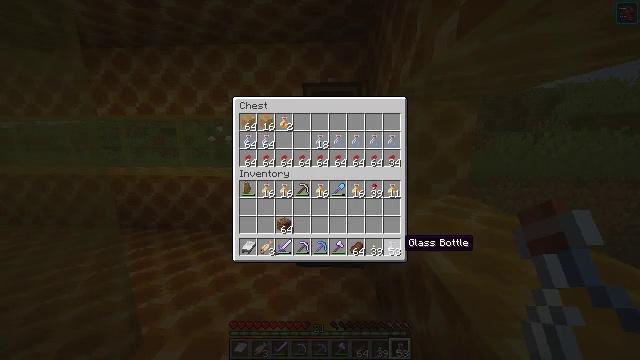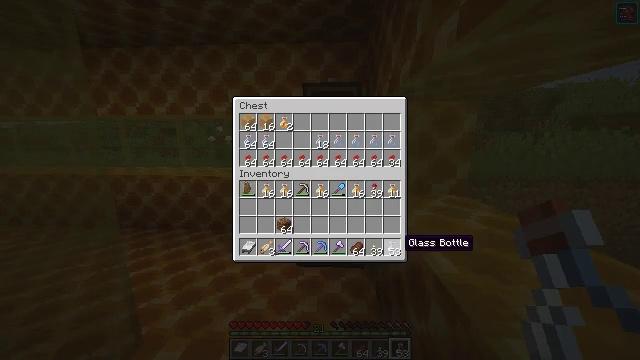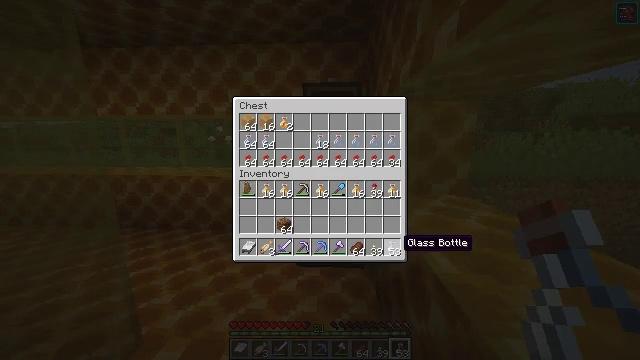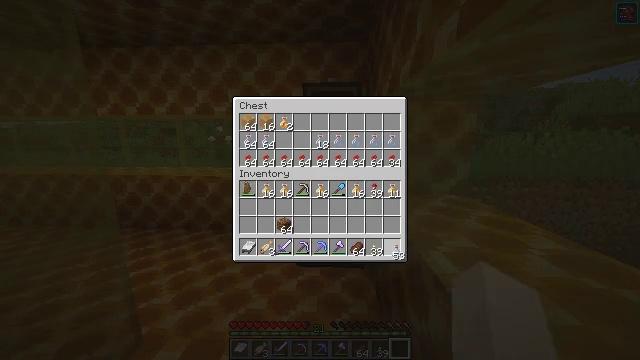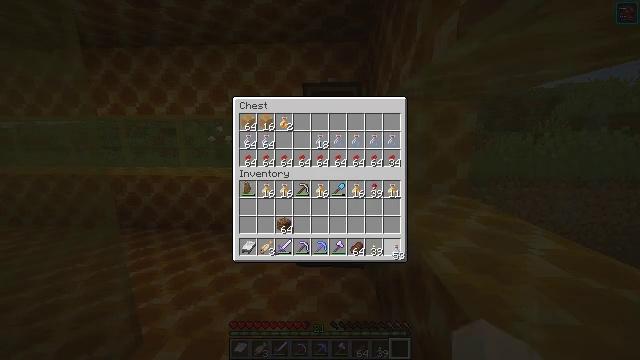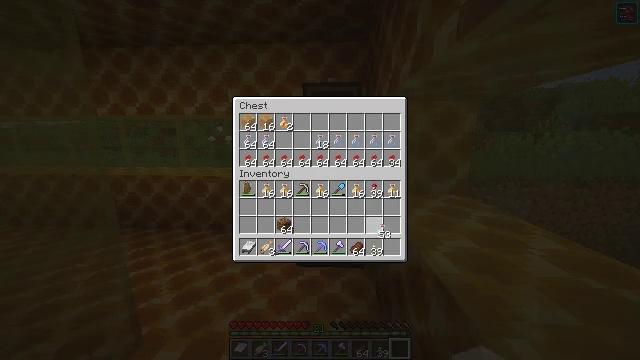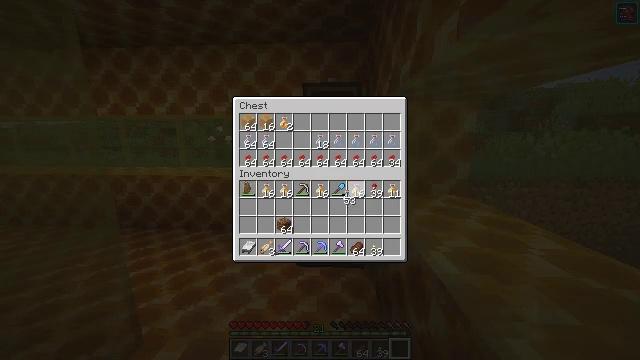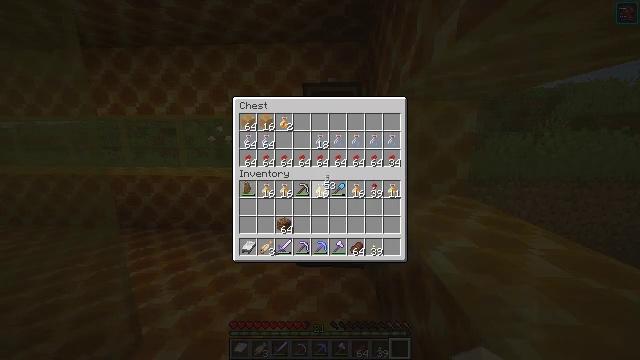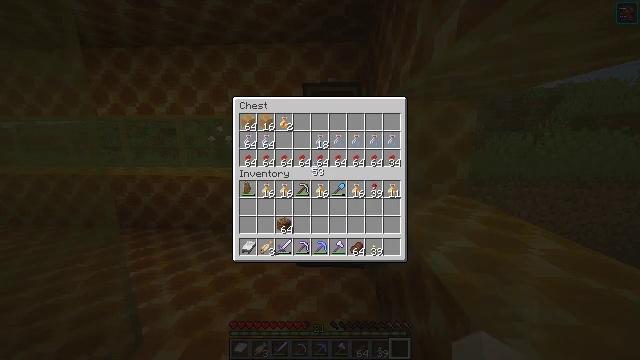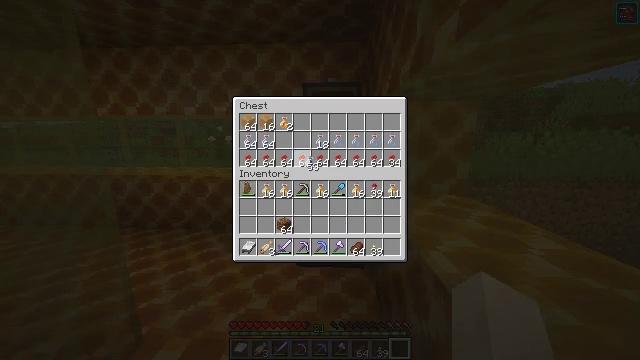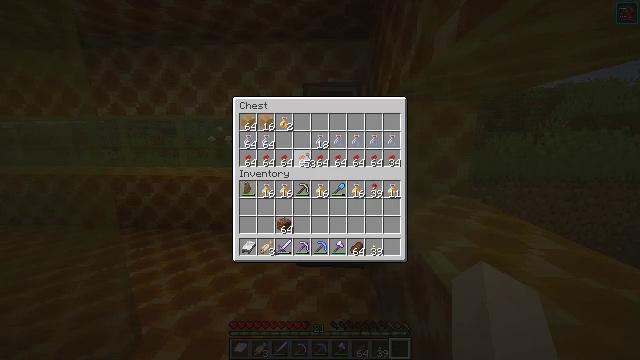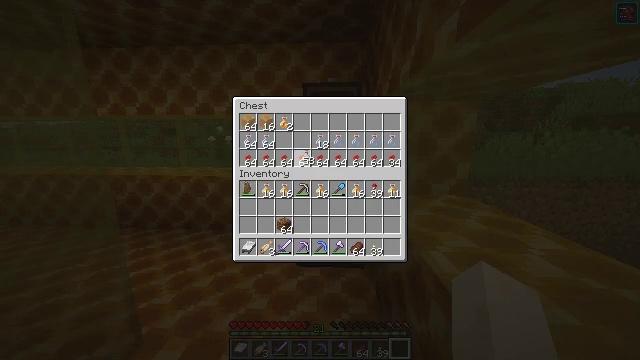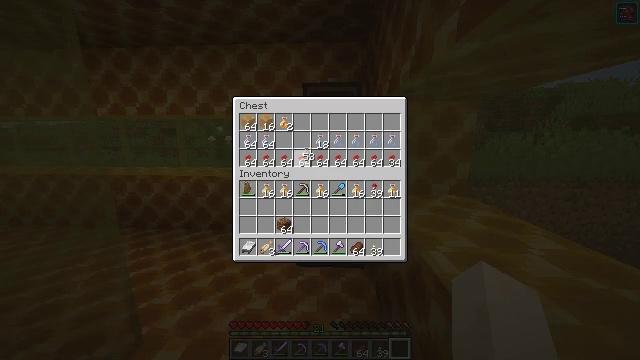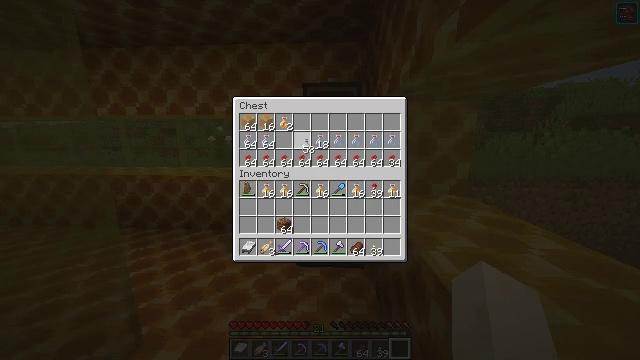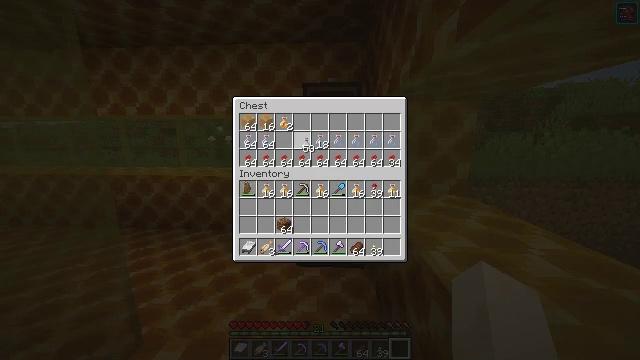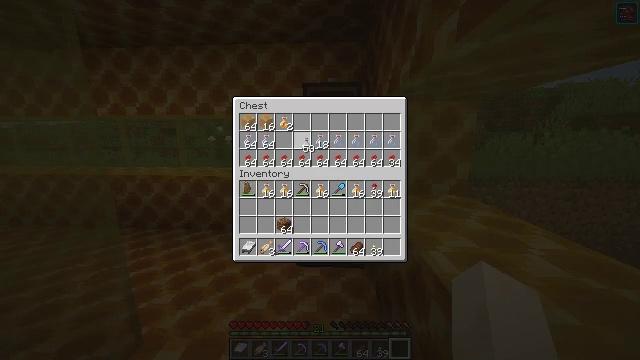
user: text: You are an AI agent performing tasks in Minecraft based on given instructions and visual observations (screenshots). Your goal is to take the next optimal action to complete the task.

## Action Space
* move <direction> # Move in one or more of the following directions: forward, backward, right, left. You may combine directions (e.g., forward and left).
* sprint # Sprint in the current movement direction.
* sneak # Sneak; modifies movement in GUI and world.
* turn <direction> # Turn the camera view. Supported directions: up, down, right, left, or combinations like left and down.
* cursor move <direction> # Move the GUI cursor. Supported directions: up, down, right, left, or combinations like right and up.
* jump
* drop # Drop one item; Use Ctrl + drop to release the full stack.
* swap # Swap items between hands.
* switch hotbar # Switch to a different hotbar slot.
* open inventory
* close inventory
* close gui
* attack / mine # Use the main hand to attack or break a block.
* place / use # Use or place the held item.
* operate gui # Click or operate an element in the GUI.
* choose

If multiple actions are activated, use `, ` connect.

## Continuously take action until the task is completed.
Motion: motion action
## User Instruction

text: Use honey bottles to craft a honey block.
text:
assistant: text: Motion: no_op
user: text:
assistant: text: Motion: no_op
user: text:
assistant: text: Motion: operate gui
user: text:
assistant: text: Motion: operate gui
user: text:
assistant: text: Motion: cursor move left and up
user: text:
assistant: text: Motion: cursor move left and up
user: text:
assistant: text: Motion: cursor move left and up
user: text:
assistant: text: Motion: cursor move left and up
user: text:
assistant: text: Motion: no_op
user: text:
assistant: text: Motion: no_op
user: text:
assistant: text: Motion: no_op
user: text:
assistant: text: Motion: no_op
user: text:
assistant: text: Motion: cursor move up
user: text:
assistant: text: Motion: no_op
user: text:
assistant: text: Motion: no_op
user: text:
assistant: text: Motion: no_op
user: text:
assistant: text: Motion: no_op
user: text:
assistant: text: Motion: choose
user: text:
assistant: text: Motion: choose
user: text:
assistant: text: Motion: choose
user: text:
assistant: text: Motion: choose
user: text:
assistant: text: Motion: choose
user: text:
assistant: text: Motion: choose
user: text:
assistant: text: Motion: no_op
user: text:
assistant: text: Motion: no_op
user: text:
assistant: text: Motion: no_op
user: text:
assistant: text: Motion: no_op
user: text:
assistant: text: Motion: no_op
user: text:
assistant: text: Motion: operate gui
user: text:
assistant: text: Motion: operate gui